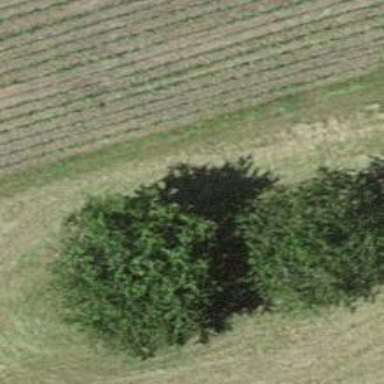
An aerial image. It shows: Beautiful tree in nature.